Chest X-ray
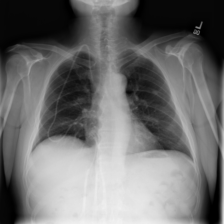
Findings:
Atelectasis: negative
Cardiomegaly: negative
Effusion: negative
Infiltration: negative
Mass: negative
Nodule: negative
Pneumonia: negative
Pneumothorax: negative
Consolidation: negative
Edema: negative
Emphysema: negative
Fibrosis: negative
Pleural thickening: negative
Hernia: negative